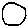
Label: circle